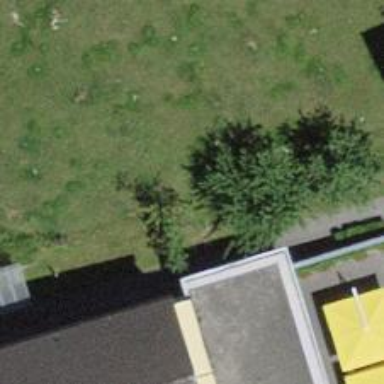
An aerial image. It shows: Nursing home.